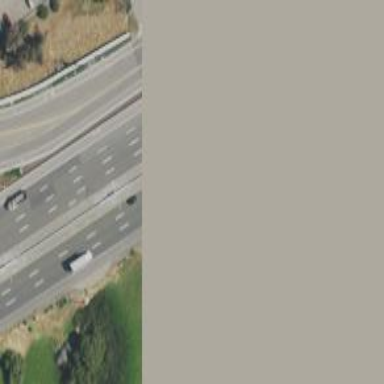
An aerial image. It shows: Asphalt motorway link.